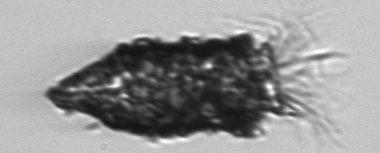
Label: Tintinnopsis